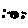
Label: moon